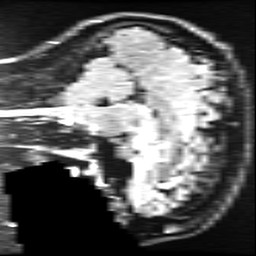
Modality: FLAIR
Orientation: sagittal
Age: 30
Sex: male
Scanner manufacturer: ge
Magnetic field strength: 3 T
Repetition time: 11 s
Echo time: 0.1497 s